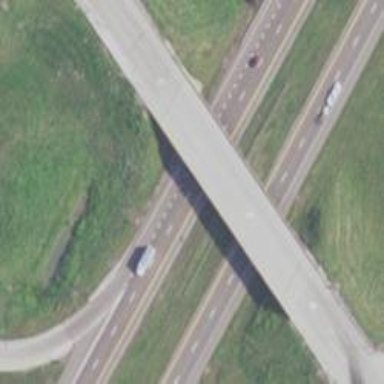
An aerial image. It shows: Motorway junction.